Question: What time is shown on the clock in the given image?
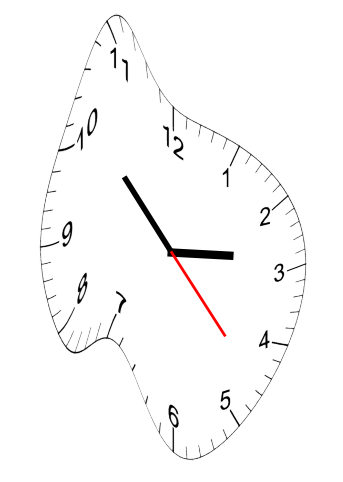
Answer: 02:52:23